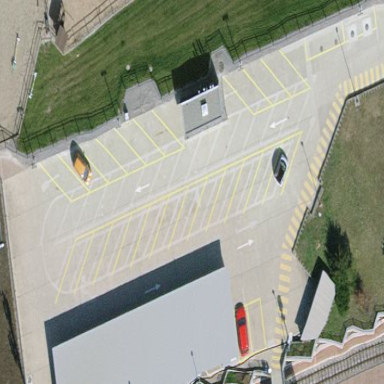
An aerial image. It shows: Parking area with surface.